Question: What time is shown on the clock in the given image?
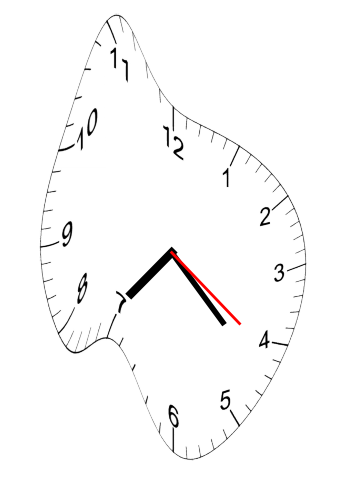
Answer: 07:22:21